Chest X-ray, PA view. Patient: 59 years old, sex M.
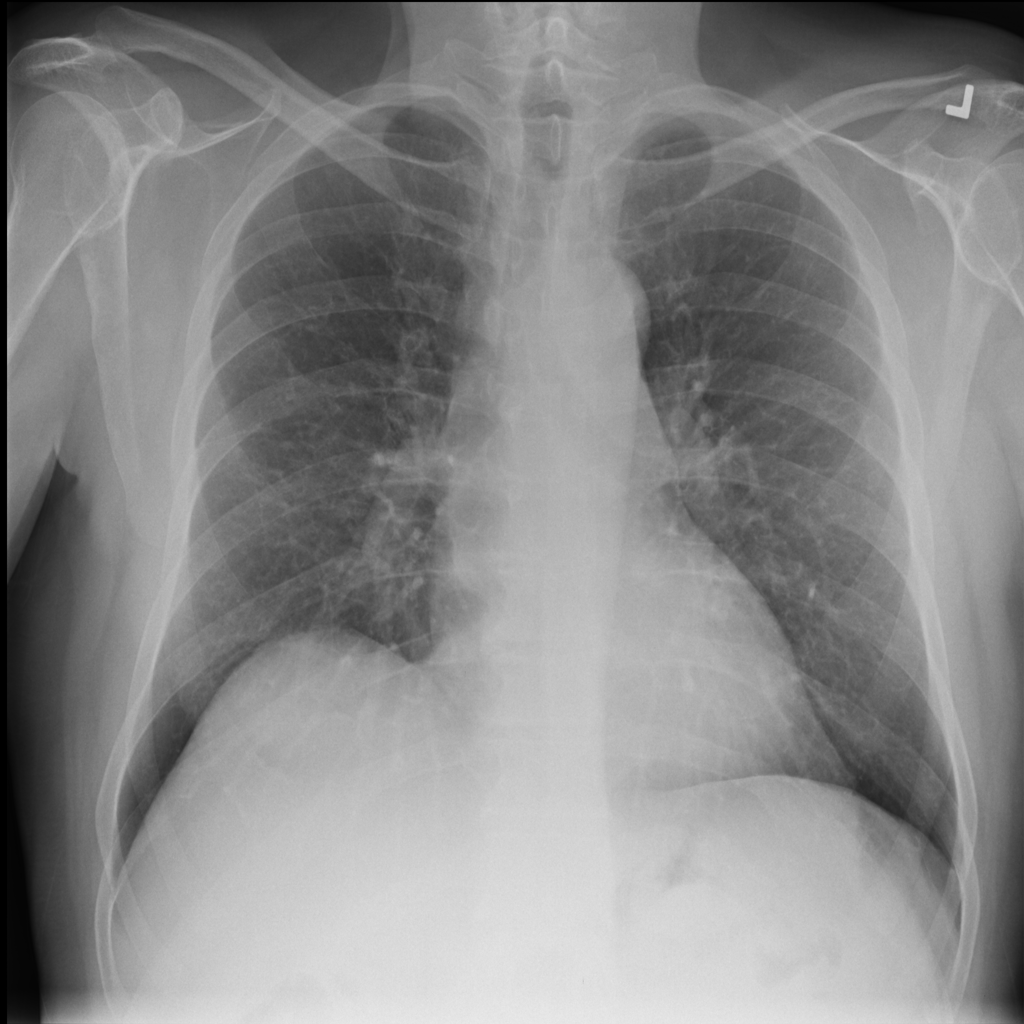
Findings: No Finding